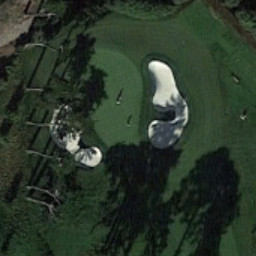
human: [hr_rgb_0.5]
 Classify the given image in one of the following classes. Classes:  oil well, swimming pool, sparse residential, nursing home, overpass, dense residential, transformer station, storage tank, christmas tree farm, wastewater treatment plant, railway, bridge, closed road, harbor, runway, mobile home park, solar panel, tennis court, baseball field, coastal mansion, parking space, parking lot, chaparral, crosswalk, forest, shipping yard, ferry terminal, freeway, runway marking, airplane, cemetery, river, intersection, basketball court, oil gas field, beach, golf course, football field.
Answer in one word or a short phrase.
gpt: golf course